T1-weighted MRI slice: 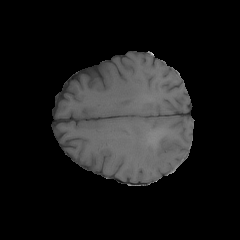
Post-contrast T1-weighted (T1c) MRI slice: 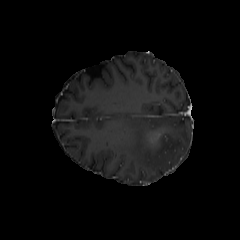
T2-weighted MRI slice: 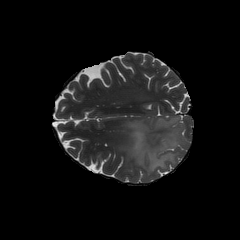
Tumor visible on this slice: yes